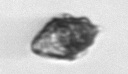
Label: Kryptoperidinium_triquetrum